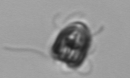
Label: Pyramimonas_morphotype1